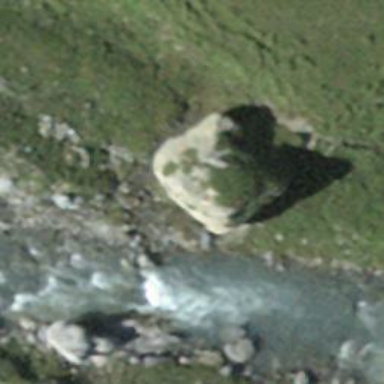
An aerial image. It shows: View of natural rock.